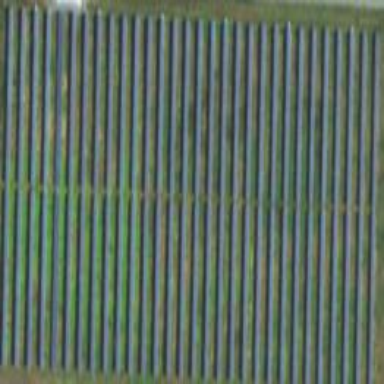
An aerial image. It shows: Solar photovoltaic panel generator.